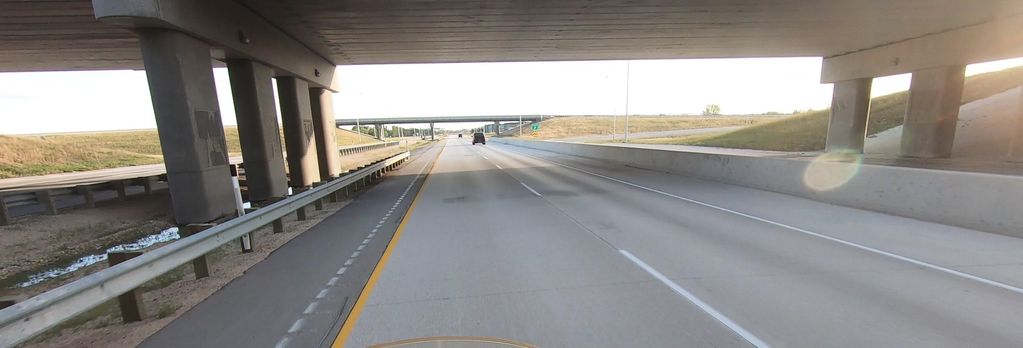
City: winnipeg